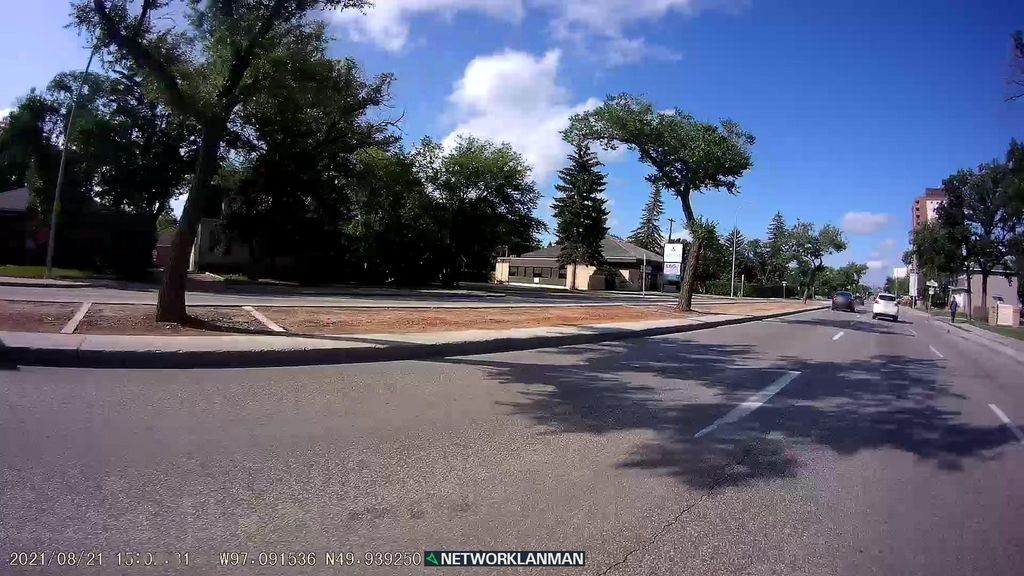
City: winnipeg